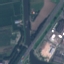
Label: Highway